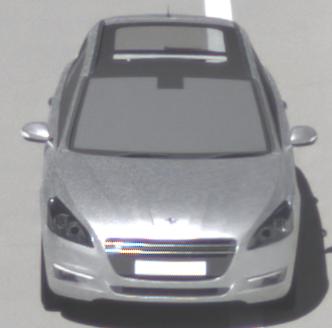
Make: Peugeot
Model: 508 SW 120 VTi
Detailed model: 508 (I) SW
Model produced from: 2011/03
Model produced until: 2014/05
Doors: 5
Color: white
Road condition: wet road
Daytime: midday
Contrast: high contrast